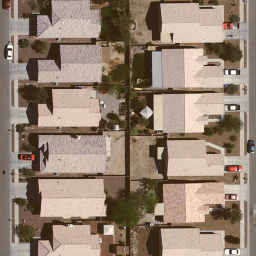
Label: residential